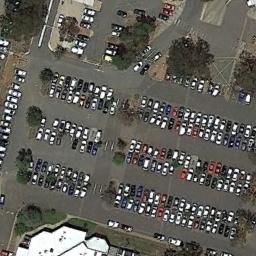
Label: parking_lot